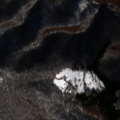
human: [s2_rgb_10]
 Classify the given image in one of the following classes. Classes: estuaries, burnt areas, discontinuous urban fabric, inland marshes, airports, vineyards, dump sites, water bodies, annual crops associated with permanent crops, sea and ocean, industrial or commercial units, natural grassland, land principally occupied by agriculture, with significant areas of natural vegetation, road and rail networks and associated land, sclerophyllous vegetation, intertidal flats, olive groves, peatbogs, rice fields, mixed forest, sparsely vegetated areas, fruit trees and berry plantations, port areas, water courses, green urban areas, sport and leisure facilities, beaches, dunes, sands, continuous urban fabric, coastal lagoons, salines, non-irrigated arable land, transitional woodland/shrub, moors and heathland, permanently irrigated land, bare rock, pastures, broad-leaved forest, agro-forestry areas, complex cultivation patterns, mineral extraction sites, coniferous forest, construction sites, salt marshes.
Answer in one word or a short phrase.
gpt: broad-leaved forest